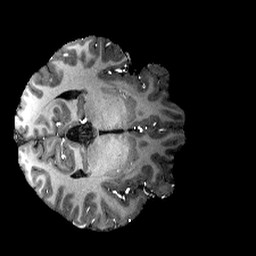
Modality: T1w
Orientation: axial
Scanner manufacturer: siemens
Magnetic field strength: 6.98 T
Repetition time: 3.1 s
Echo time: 0.00356 s